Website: macys
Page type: billing-address
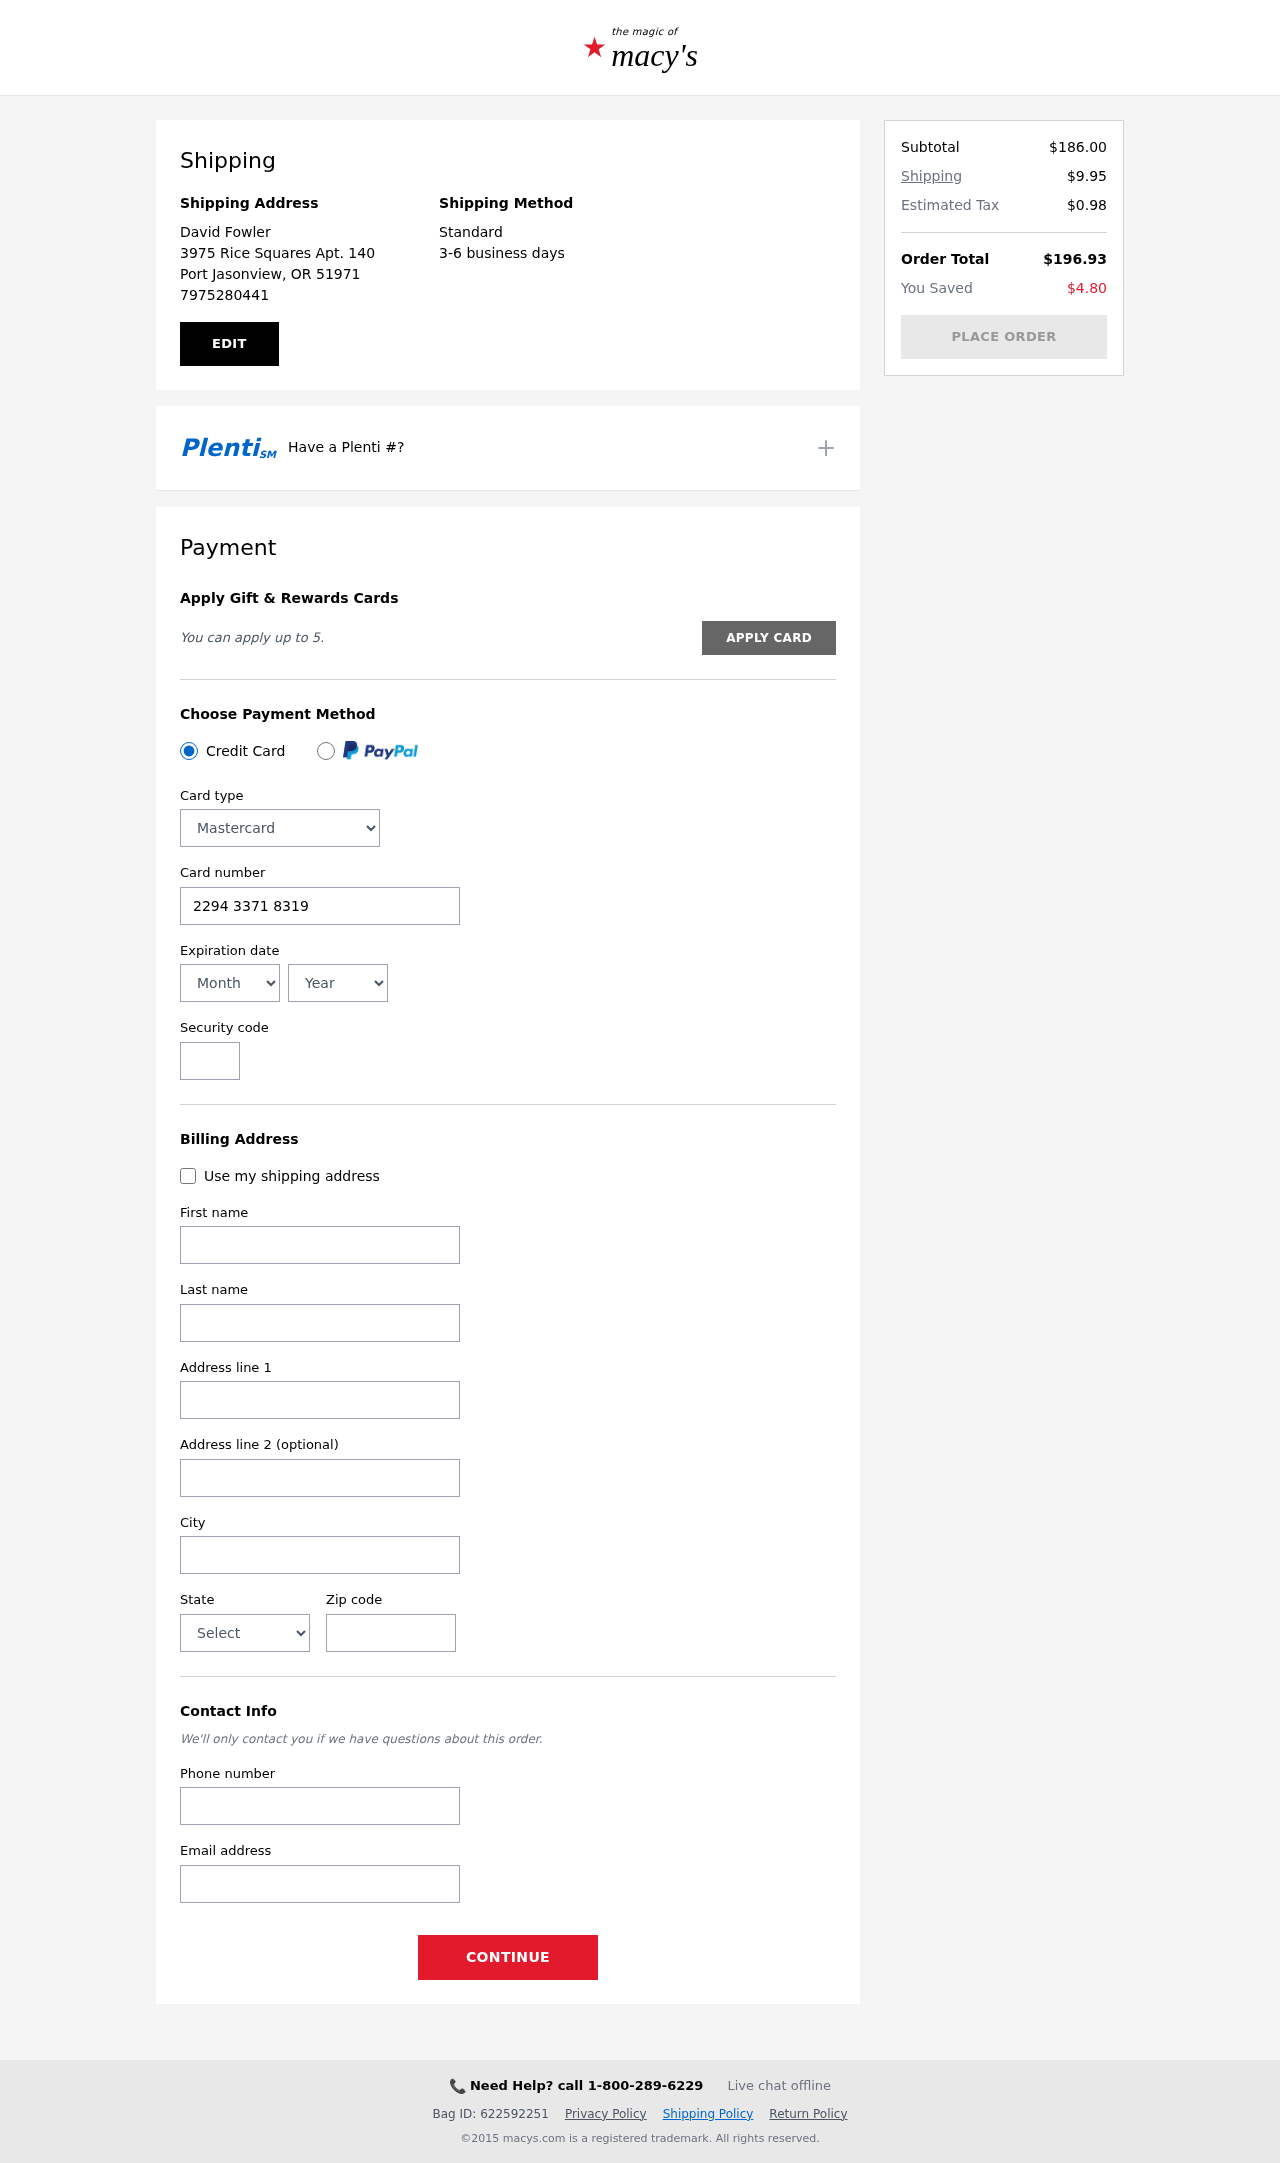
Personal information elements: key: PII_CARD_CVV
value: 087
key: PII_CARD_EXPIRY_MONTH
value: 12
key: PII_CARD_EXPIRY_YEAR
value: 30
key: PII_CARD_NUMBER
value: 2294 3371 8319 0682
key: PII_CARD_TYPE
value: Mastercard
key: PII_CITY
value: Port Jasonview
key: PII_CITY_STATE_ZIP
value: Port Jasonview, OR 51971
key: PII_EMAIL
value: dfowler@yahoo.com
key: PII_FIRSTNAME
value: David
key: PII_FULLNAME
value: David Fowler
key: PII_LASTNAME
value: Fowler
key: PII_PHONE
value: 7975280441
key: PII_POSTCODE
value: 51971
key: PII_STATE
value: Oregon
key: PII_STREET
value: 3975 Rice Squares Apt. 140
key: PII_STREET2
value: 6735 Ward Walk
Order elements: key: ORDER_SUBTOTAL
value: $186.00
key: ORDER_SHIPPING_COST
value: $9.95
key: ORDER_TAX
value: $0.98
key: ORDER_TOTAL
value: $196.93
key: ORDER_SAVINGS
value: $4.80